Question: I creating a simple app working with maps on c#, using GMap.NET control for it. So, my question is: I want to make a polygons, polylines and markers in one form using another. My code relating to it is:
First form (MapModule):
'''
GMapOverlay polygonOverlay = new GMapOverlay("polygons");
GMapOverlay markersOverlay = new GMapOverlay("markers");
GMapOverlay polylineOverlay = new GMapOverlay("polylines");
'''
Second form (NewFile):
'''
public MapModule _MapModule;
public Newfile(MapModule MapModule)
{
InitializeComponent();
_MapModule = MapModule;
}
private void addpolygon_Click(object sender, EventArgs e)
{
GMapPolygon polygon = new GMapPolygon(points, "What you need");
_MapModule.polylineOverlay.Polygons.Add(polygon);
}
'''
The output is:
> 'GoogleMaps.MapModule.polylineOverlay' is inaccessible due to its
protection level
I think, it must be very simple, but I am completely new in programming.
.
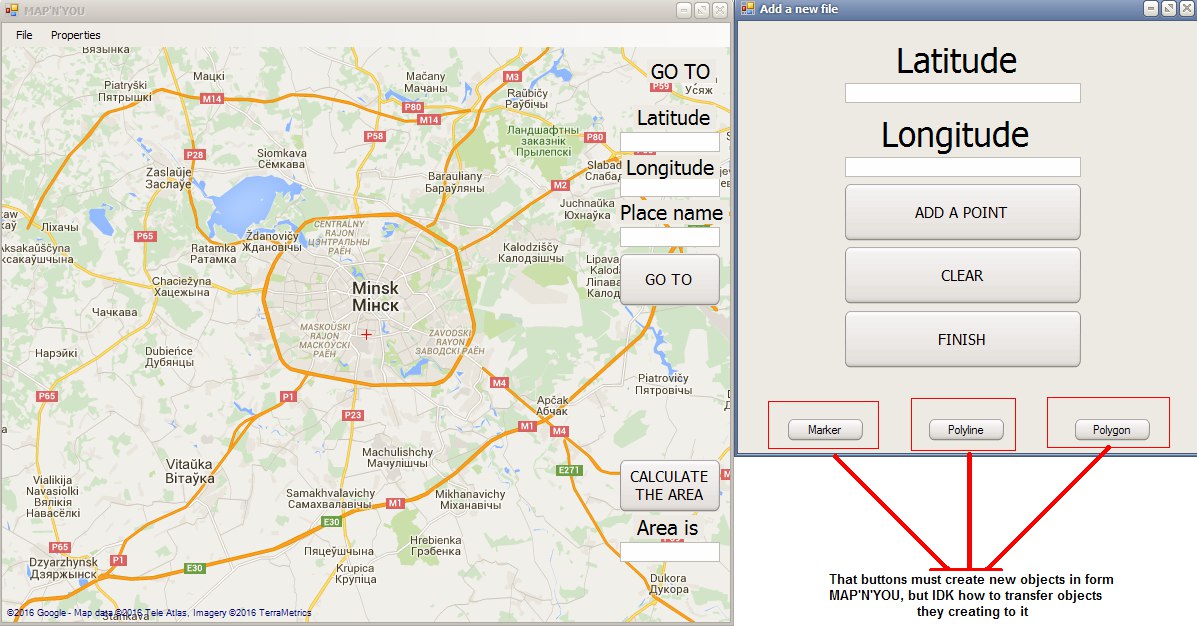
Answer: The first option is to make that object public:
'''
public GMapOverlay polylineOverlay = new GMapOverlay("polylines");
'''
But that's not a good practice, as this way you are breaking the encapsulation principle and you lose control about what happens with your object. If that variable at some point has garbage, it will be harder for you to know why that occurred.
An alternative is to create a getter, so the reference can be accessed publicly although not modified.
'''
private GMapOverlay polylineOverlay = new GMapOverlay("polylines");
public GMapOverlay PolylineOverlay
{
get
{
return this.polylineOverlay;
}
}
'''
The containing class can access both, but other classes can access only the public property.
Also, if you don't want this object to be created until it's first used, you could do this instead:
'''
private GMapOverlay polylineOverlay;
public GMapOverlay PolylineOverlay
{
get
{
if (this.polylineOverlay == null)
this.polylineOverlay = new GMapOverlay("polylines")
return this.polylineOverlay;
}
}
'''
Although in this case, you should use the public property inside your class, or instantiate it somewhere else.